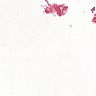
Metastatic tissue present: no